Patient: sex M, age 66
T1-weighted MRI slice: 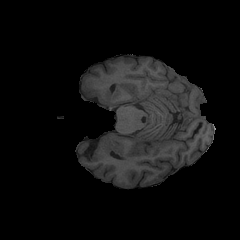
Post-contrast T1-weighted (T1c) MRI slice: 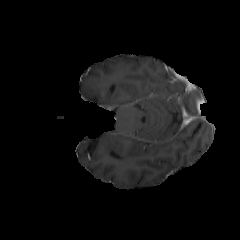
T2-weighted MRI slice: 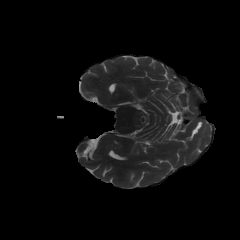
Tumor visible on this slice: no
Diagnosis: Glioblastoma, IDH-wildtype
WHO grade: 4